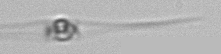
Label: Chaetoceros_danicus